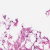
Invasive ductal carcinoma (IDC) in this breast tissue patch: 0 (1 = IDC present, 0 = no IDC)